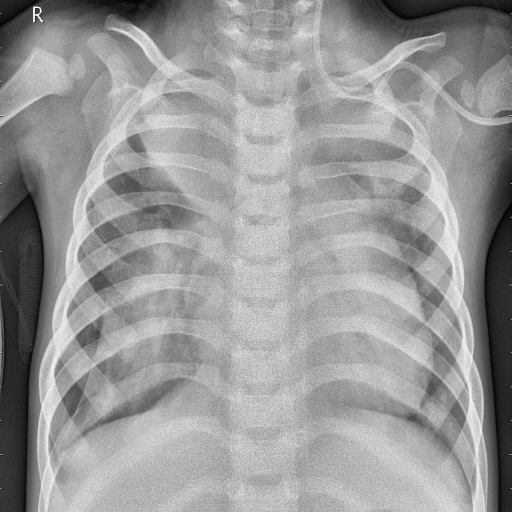
Finding: PNEUMONIA